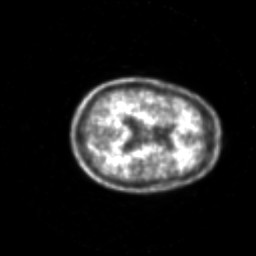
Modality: PET
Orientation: axial
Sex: male
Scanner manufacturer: siemens